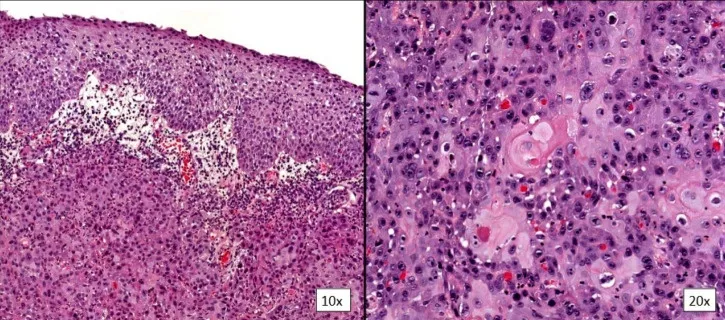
Anatomopathological study: moderately differentiated squamous cell carcinoma was confirmed; tumour cells present in corion.
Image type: pathology (h&e)